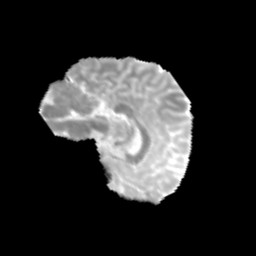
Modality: MD
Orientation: sagittal
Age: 11
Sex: male
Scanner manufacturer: siemens
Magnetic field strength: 3 T
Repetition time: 3.8 s
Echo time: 0.07 s